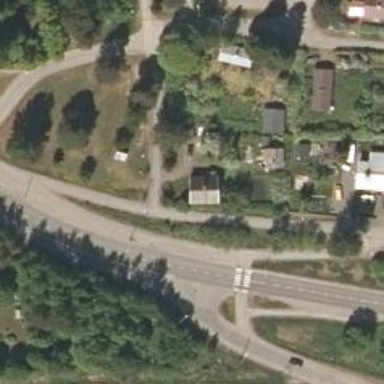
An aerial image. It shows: Cycleway.